Question: I have a table of data containing people and two sets of dates like so:

Notice that Date2 for John falls within the range of the dates in the Date1 column while this is not the case for Tim. What I would like to be able to do is calculate the difference between each Date1 and Date2 only if Date2 is between the minimum and maximum dates for the person in question. In this example John's date difference would be calculated and Tim's would not. Since this would be happening for multiple different people the formula or macro would need to have some way of knowing when the name changes in order to determine both the minimum and maximum dates. I am not sure if this is feasible to complete using a formula, but that was my initial approach. Should I be attempting to make a macro instead?
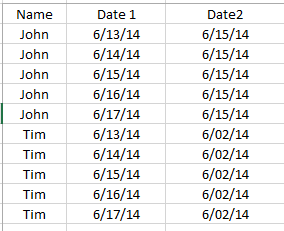
Answer: Try using the following code in cell 'D2'
'''
{=IF(AND(MIN(IF(A:A=A2,B:B))<=C2,MAX(IF(A:A=A2,B:B))>=C2),B2-C2,"")}
'''
End the formula by ++ and drag the cell down along the side of your table.
This formula will calculate the differences between 'Date1' and 'Date2' only if 'Date2' is in-between the range of 'Date1' for each person.